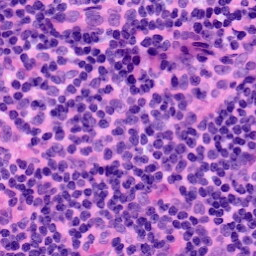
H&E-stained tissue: LymphNode